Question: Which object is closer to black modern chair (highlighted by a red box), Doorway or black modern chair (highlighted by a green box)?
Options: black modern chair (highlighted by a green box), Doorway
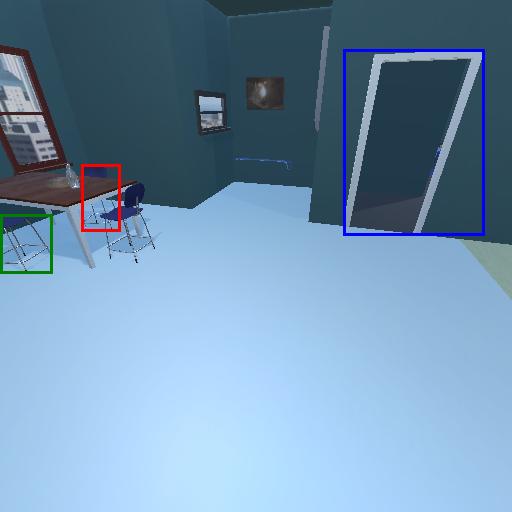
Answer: black modern chair (highlighted by a green box)